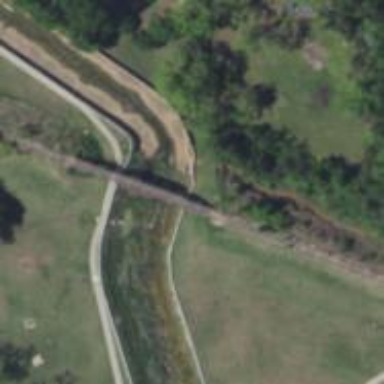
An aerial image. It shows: Disused railway bridge.